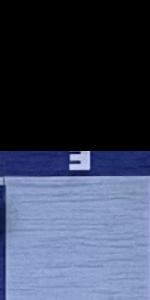
Label: Empty